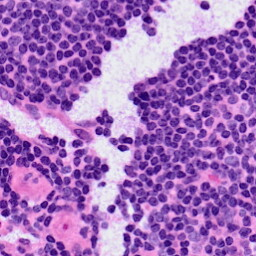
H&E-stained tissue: LymphNode